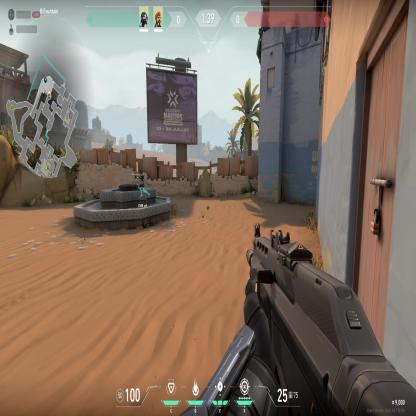
Label: teammate